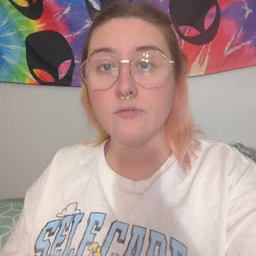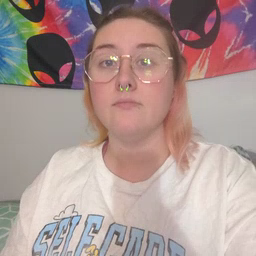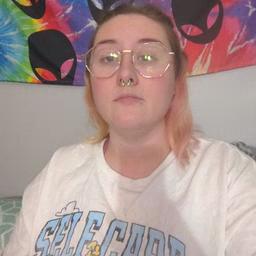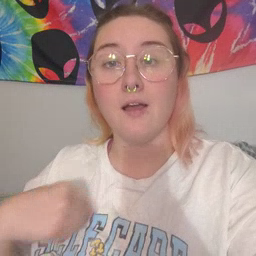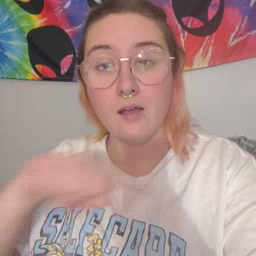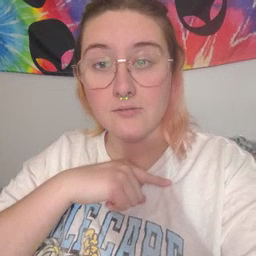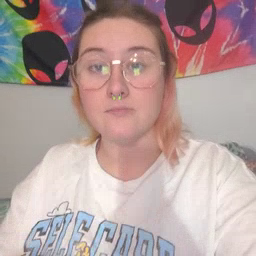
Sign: weus